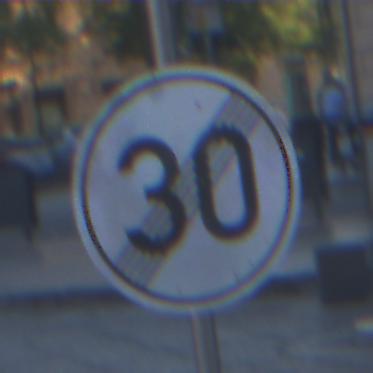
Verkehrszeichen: EndeGeschwindigkeit30
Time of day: SunriseSunset
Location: Outdoor (Urban)
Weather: PartlyCloudy
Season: NotSpecified
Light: Natural